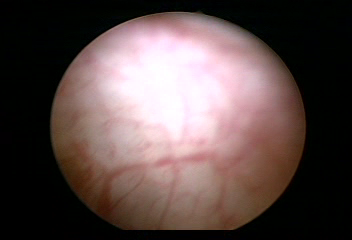
Modality: WLC
Class: Normal mucosa
Bladder cancer association: No